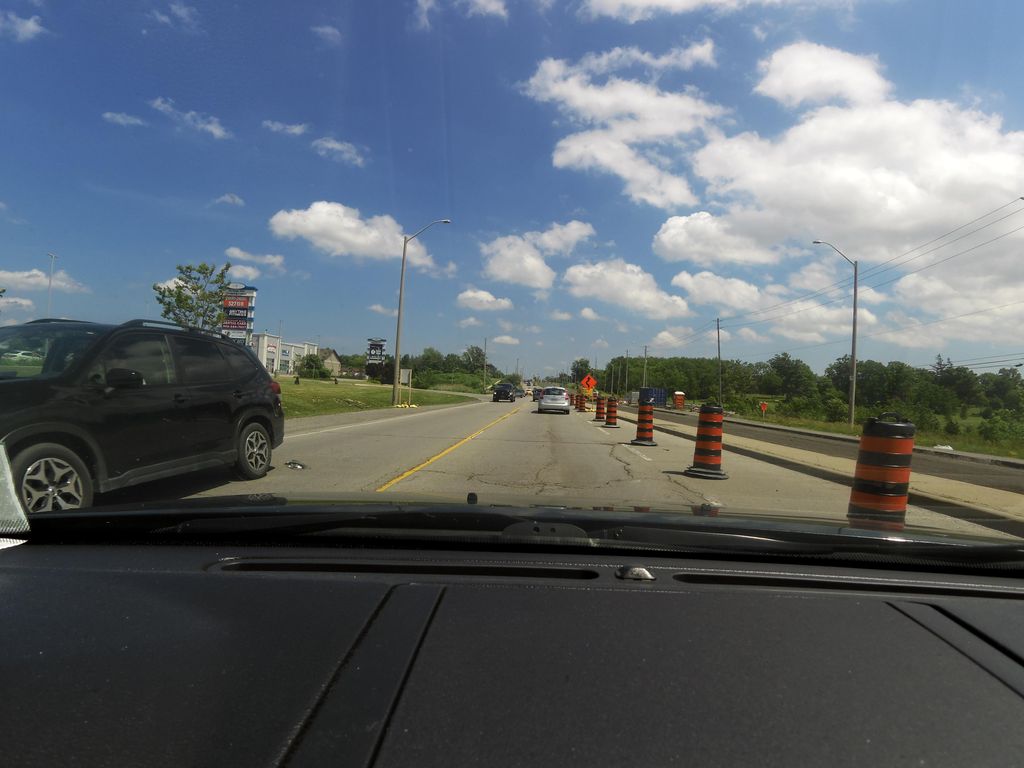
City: hamilton